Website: apple-inc
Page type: receipt
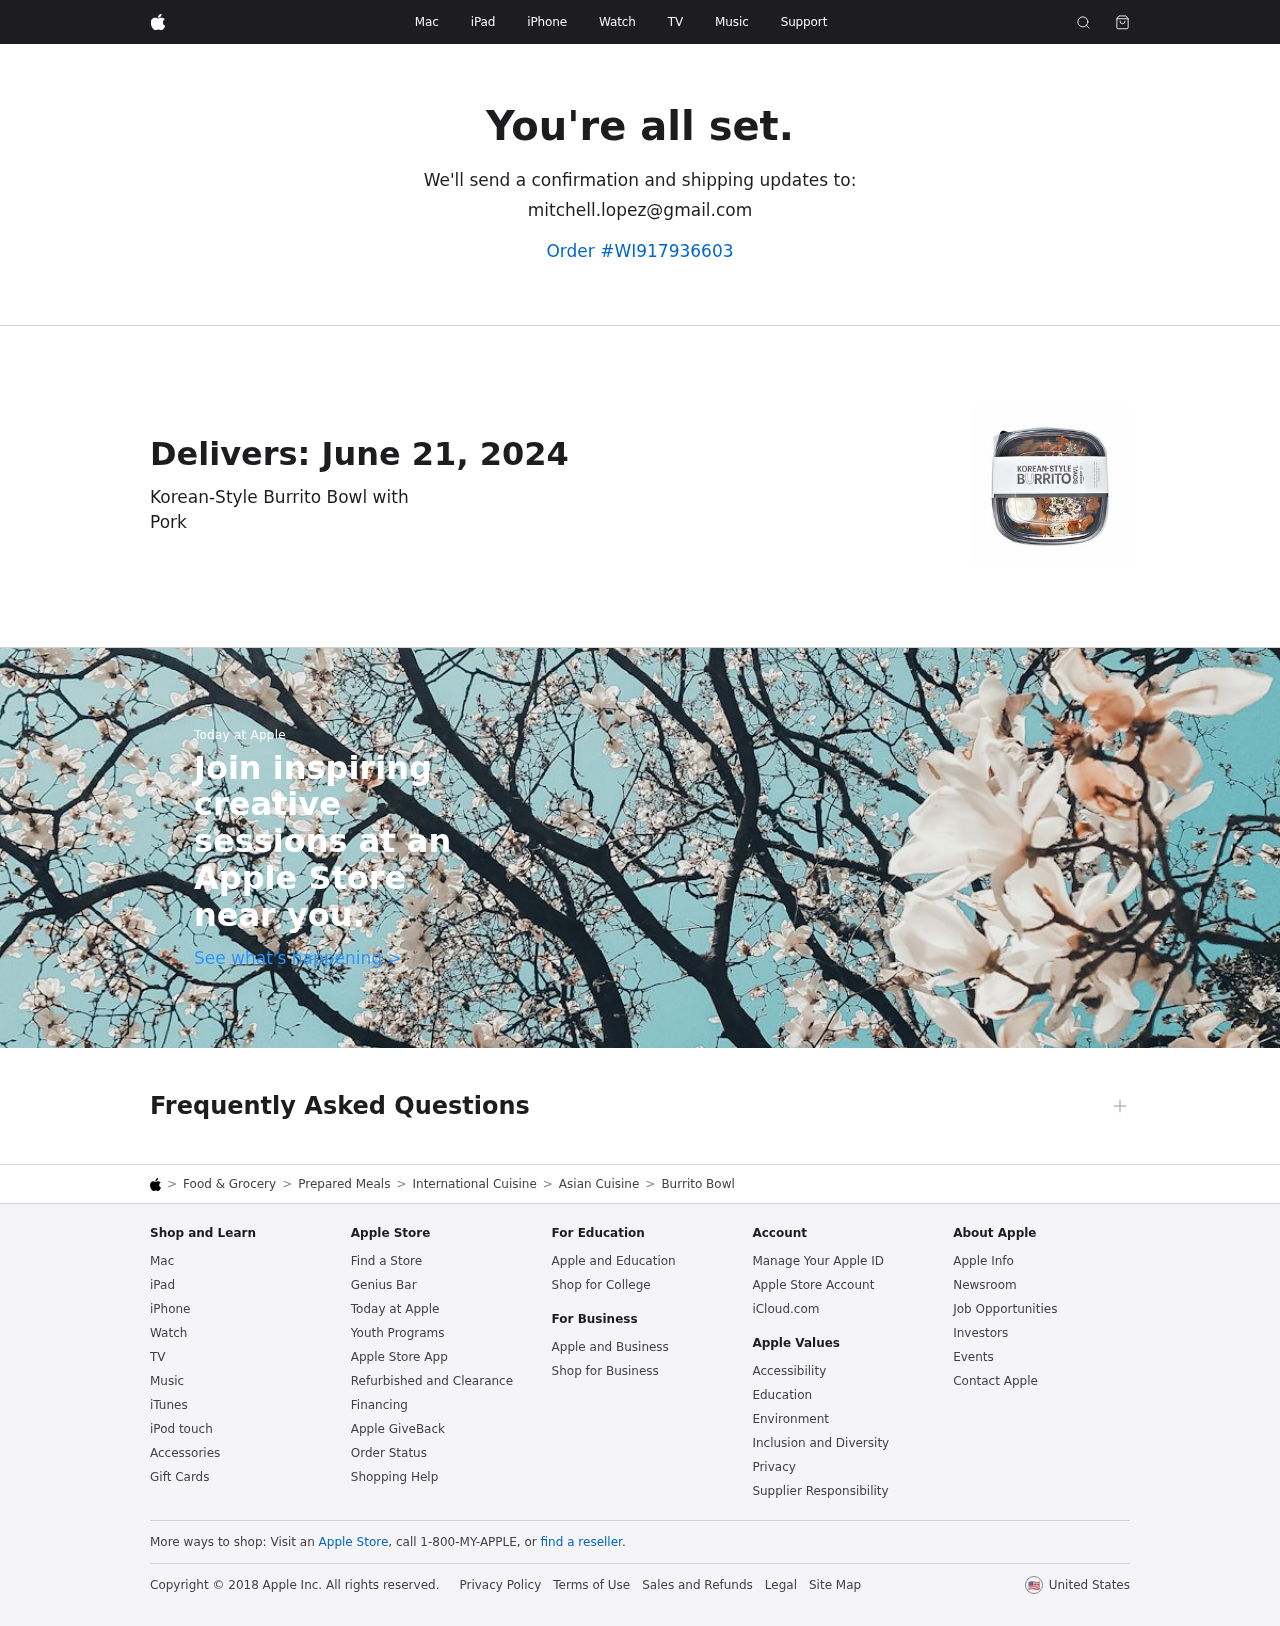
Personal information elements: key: PII_EMAIL
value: mitchell.lopez@gmail.com
Product elements: key: PRODUCT1_BREADCRUMB
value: Food & Grocery
Prepared Meals
International Cuisine
Asian Cuisine
Burrito Bowl
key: PRODUCT1_NAME
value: Korean-Style Burrito Bowl with Pork
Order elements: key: ORDER_ID
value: Order #WI917936603
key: ORDER_DELIVERY_DATE
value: June 21, 2024